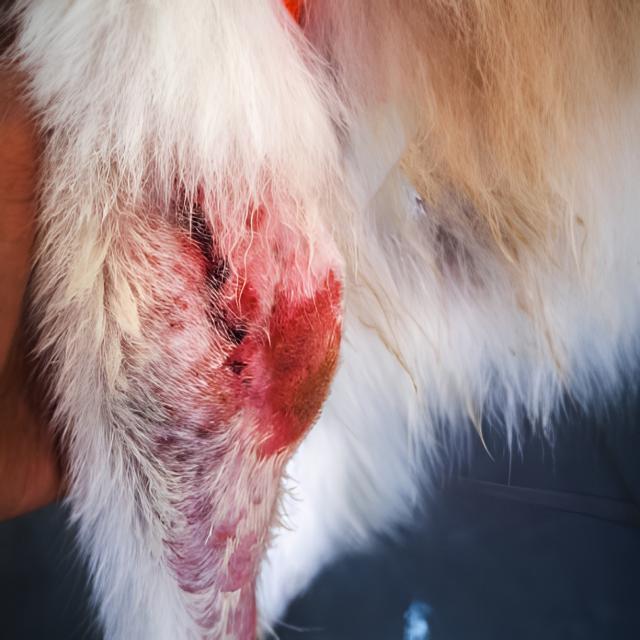
Canine dermatitis — inflammation of the skin presenting with erythema, pruritus, papules, and excoriation. May be allergic, contact, or atopic in origin.